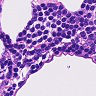
Metastatic tissue present: no